Question: In SQL Server the column contains some center codes in comma separated formats like
'<PHONE>,<PHONE>,<PHONE>,<PHONE>'.

and the values compared by same value but the center code separation order is different LIKE '<PHONE>,<PHONE>,<PHONE>,<PHONE>'.
How to compare the many to many values in SQL Server. Help me anyone to resolve the issue.
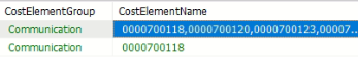
Answer: To find rows which have the same values in CostElementName (with/without the same ordering):
'''
declare @t table
(
id int identity,
CostElementGroup varchar(10),
CostElementName varchar(max)
);
insert into @t
(
CostElementGroup, CostElementName
)
values ('A', '1, 2, 3, 4, 5'), ('A', '5, 4, 3, 2, 1'),
('A', '3, 4, 5'), ('A', '3, 5, 4'),
('A', '1, 2, 3'), ('A', '1, 2');
select *
from @t as a
join @t as b on a.CostElementGroup = b.CostElementGroup and a.id <> b.id
where
--same number of elements in the comma delimited string...
len(a.CostElementName) - len(replace(a.CostElementName, ',', '')) = len(b.CostElementName) - len(replace(b.CostElementName, ',', ''))
and not exists --...without any diff
(
select ltrim(x.value)
from string_split(a.CostElementName, ',') as x
except
select ltrim(y.value)
from string_split(b.CostElementName, ',') as y
);
'''